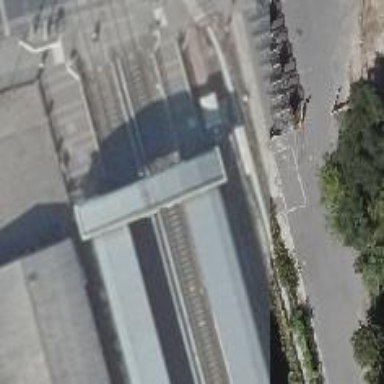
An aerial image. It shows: Close-up of railway platform edge.